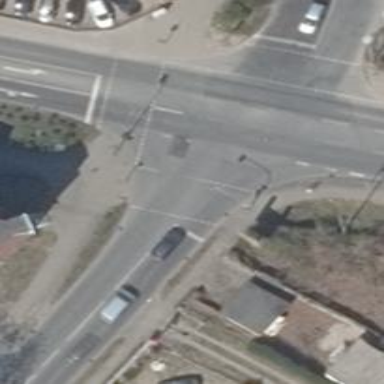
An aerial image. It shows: Road with traffic signals for signaling.